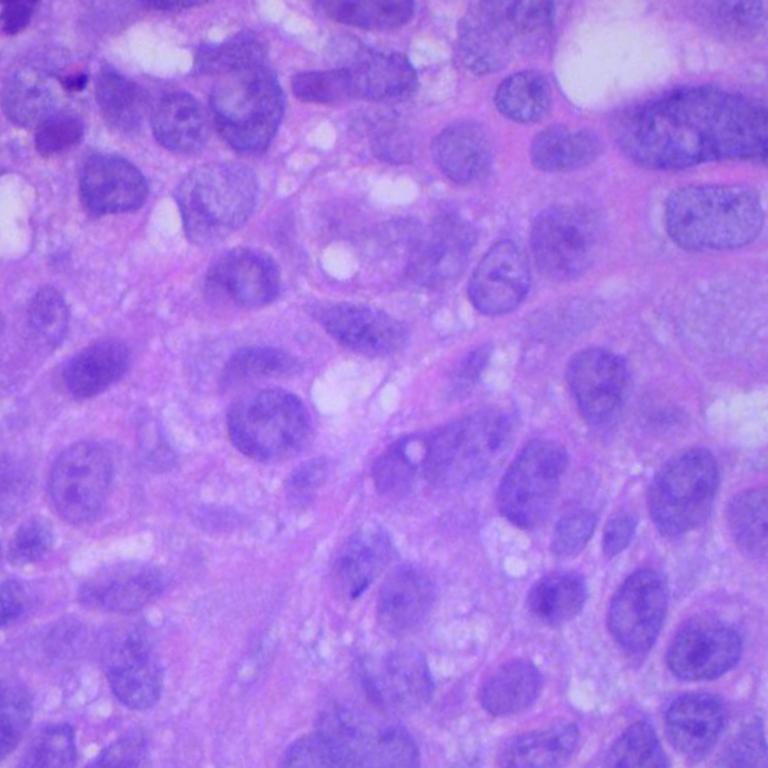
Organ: lung
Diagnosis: squamous carcinomas